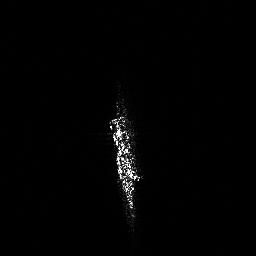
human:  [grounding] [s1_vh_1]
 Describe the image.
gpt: In the satellite image, there is  <ref>1 large ship </ref> <box>[[38, 34, 55, 89, 0]]</box> located at center.